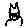
Label: cat